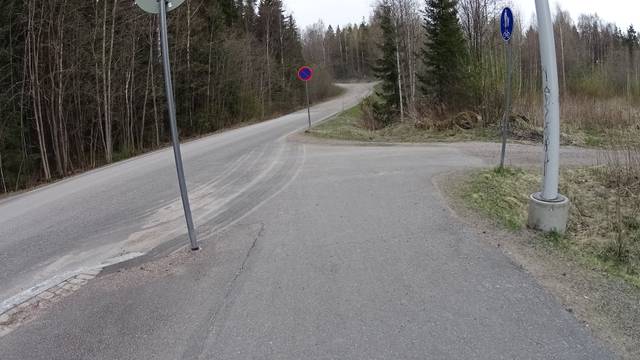
Region: Finland
Coordinates: 60.257, 24.792